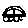
Label: car